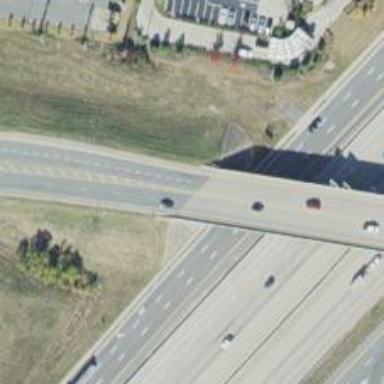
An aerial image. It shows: Secondary road bridge with beam structure.